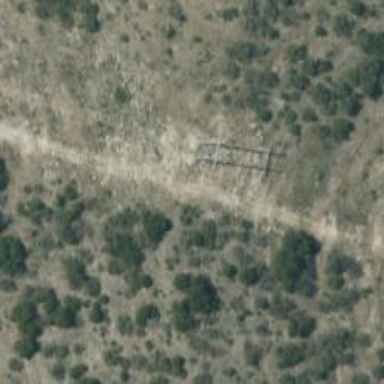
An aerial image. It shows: H-frame power tower with distinctive design.